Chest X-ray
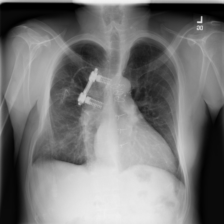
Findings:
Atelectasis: negative
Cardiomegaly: negative
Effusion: negative
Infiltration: negative
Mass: negative
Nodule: negative
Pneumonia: negative
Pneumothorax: negative
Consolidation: negative
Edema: negative
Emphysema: negative
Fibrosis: negative
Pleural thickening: negative
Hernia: negative